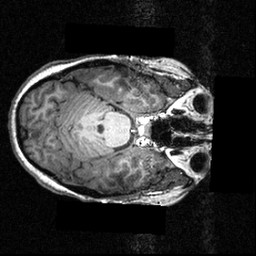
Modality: T1w
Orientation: axial
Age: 20
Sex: female
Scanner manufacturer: siemens
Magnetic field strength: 3.951 T
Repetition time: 1.5 s
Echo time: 0.00335 s